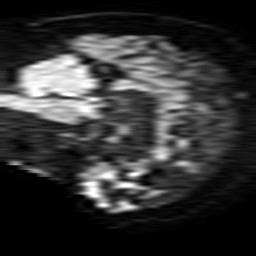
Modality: TRACE
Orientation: sagittal
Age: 61
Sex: male
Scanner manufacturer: philips
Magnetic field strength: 1.5 T
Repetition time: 3.809 s
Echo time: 0.09719 s